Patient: sex M, age 78
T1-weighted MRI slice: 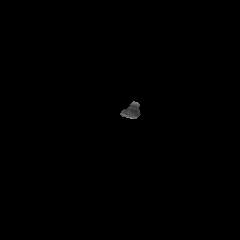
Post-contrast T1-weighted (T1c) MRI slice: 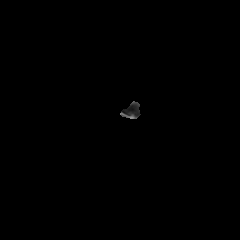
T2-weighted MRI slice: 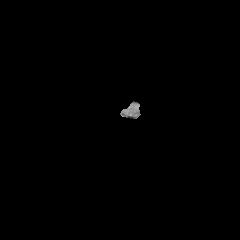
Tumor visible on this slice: no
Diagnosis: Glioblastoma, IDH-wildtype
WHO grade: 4